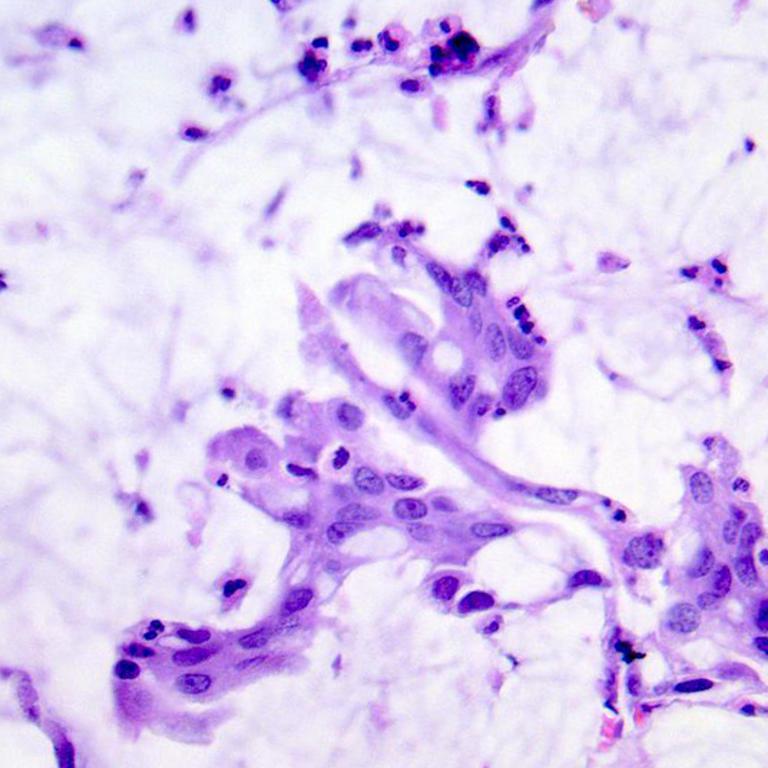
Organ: colon
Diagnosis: adenocarcinomas